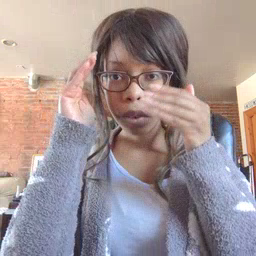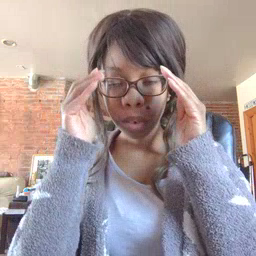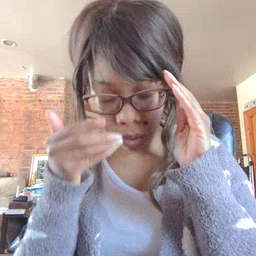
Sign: sleepy